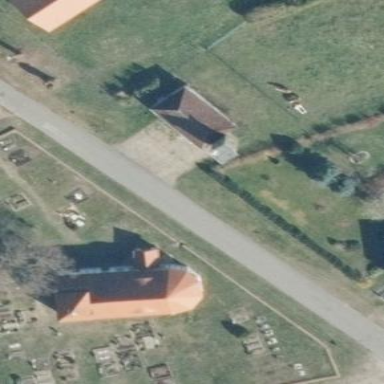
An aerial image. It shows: Cemetery.